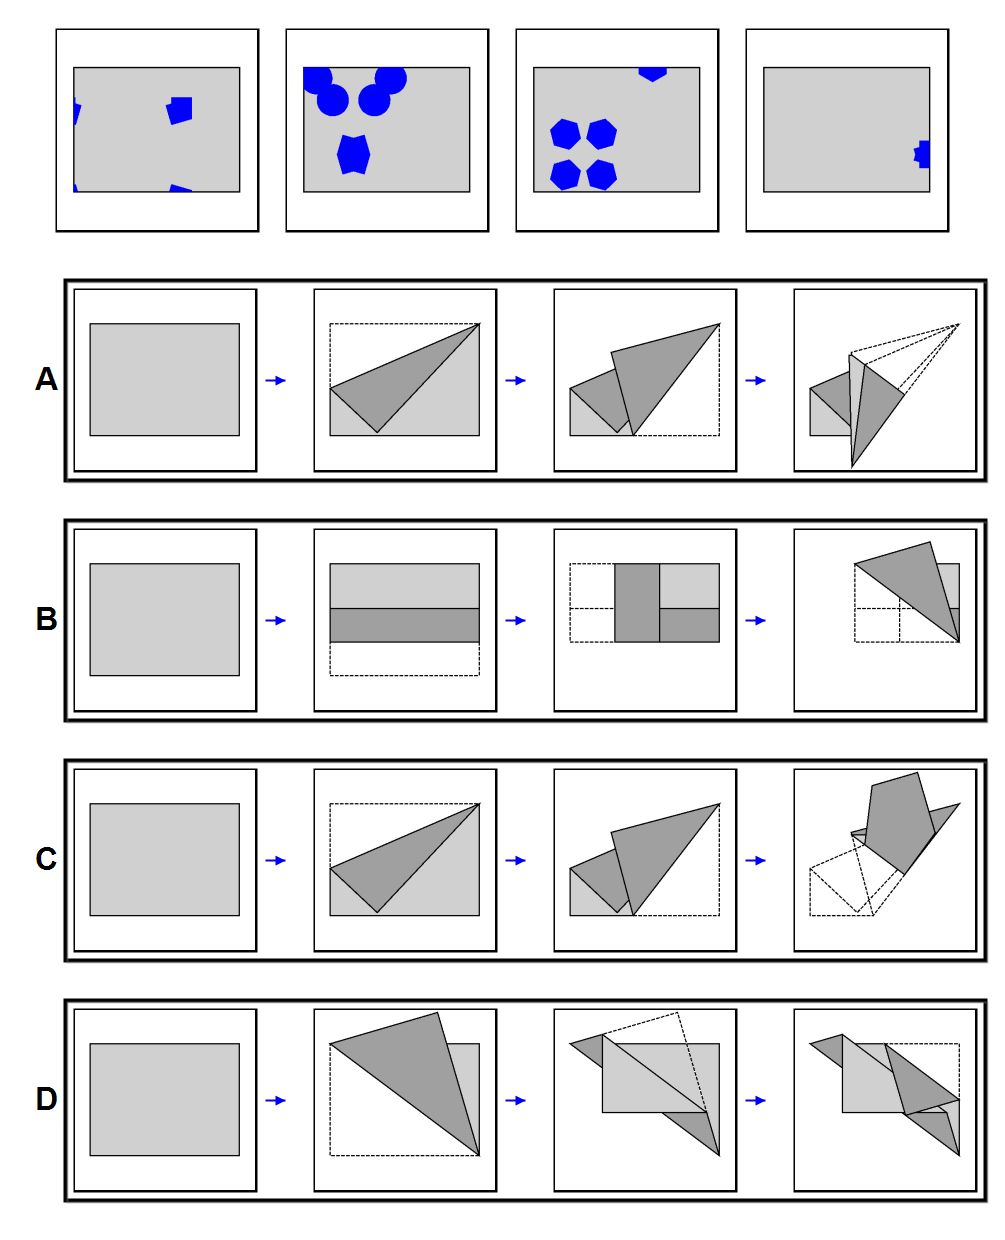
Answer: B